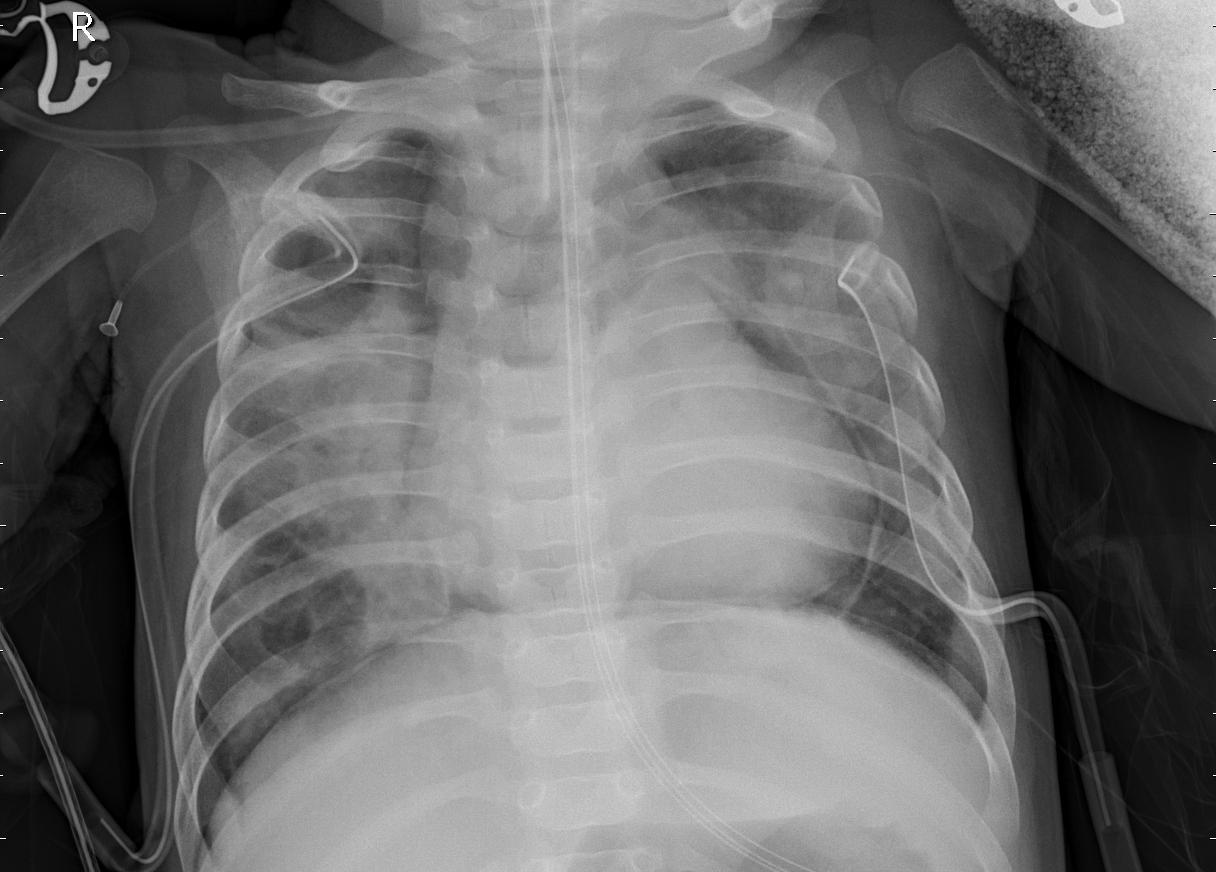
Diagnosis: PNEUMONIA